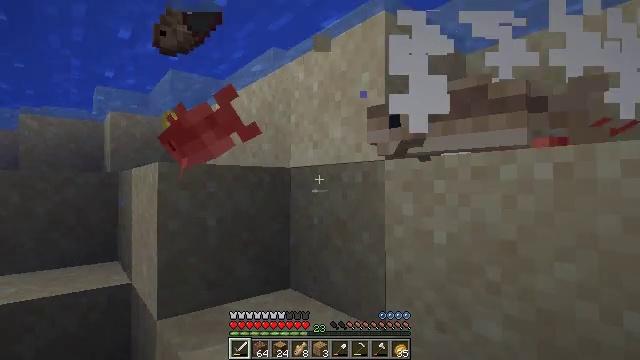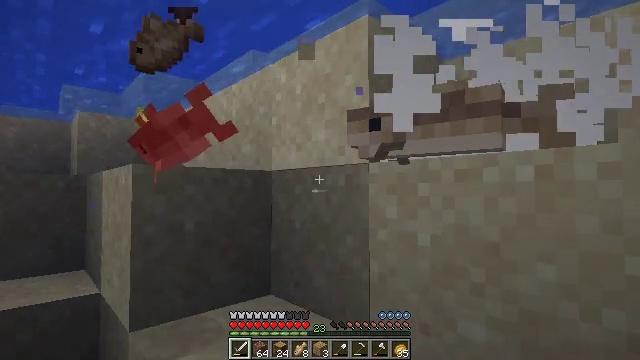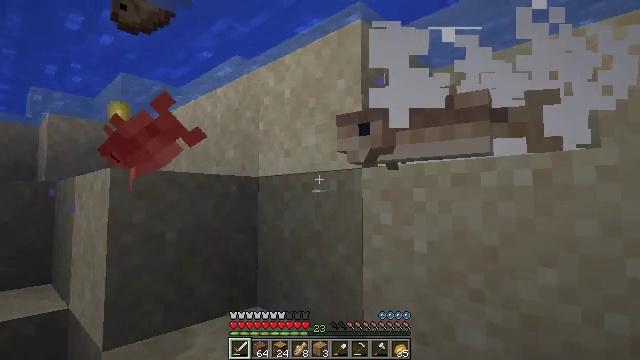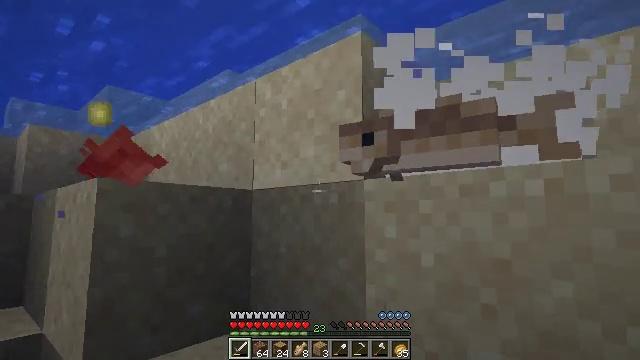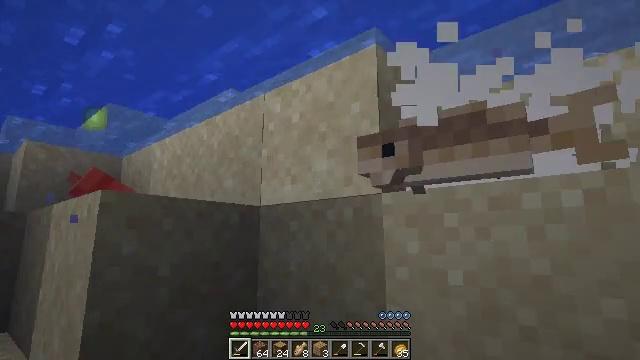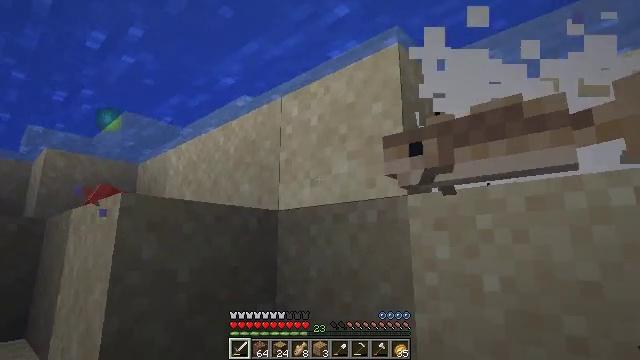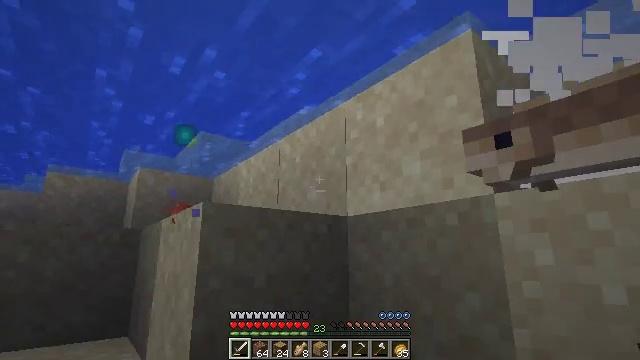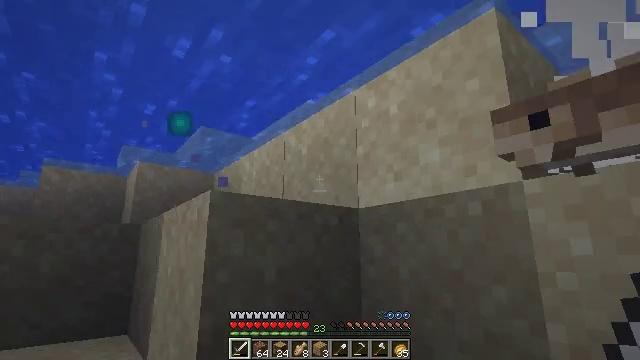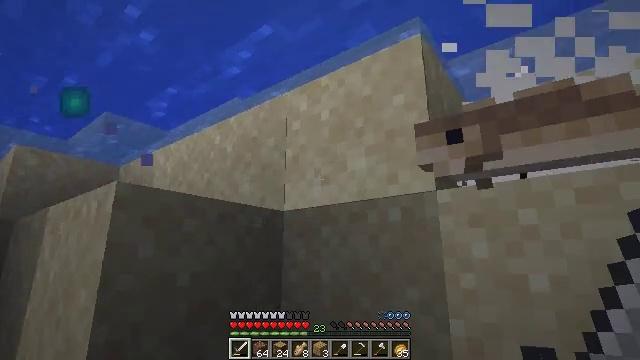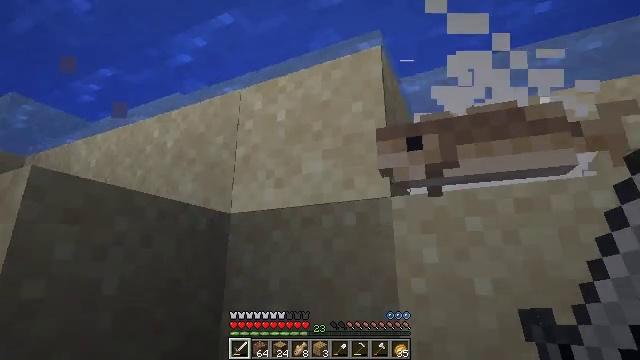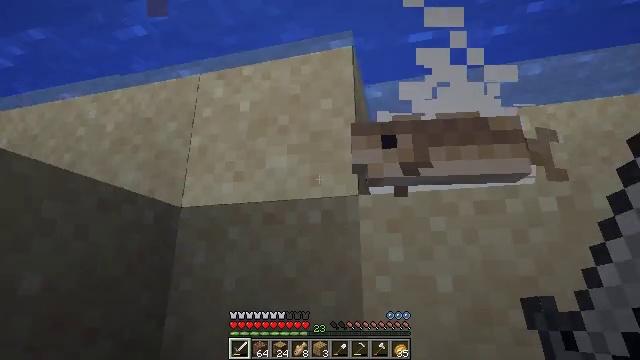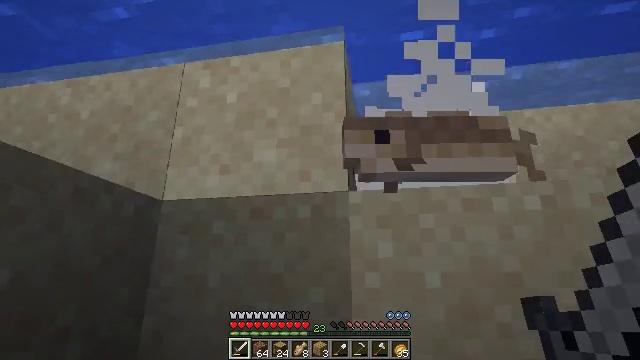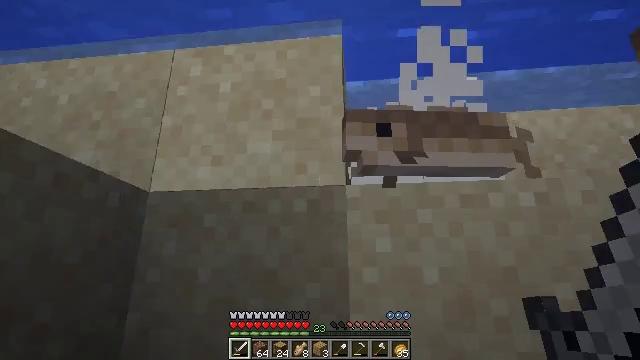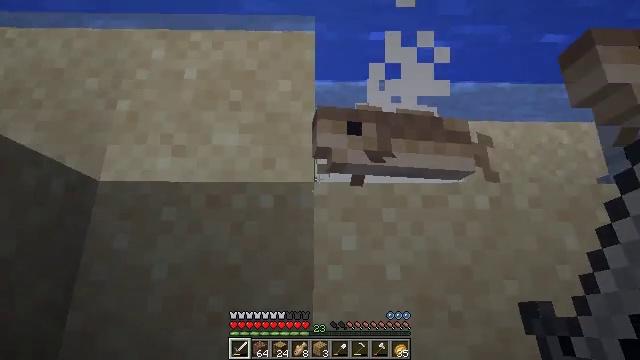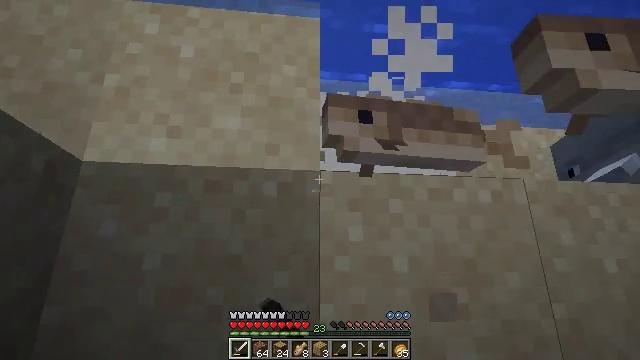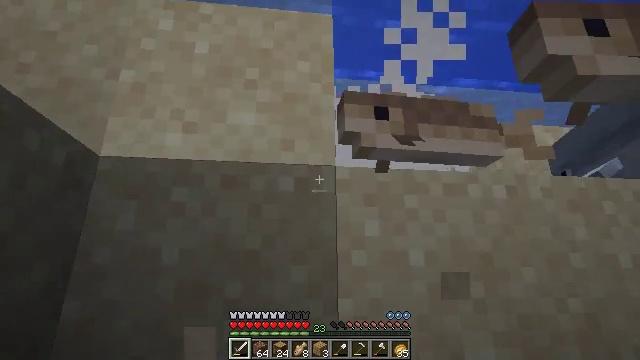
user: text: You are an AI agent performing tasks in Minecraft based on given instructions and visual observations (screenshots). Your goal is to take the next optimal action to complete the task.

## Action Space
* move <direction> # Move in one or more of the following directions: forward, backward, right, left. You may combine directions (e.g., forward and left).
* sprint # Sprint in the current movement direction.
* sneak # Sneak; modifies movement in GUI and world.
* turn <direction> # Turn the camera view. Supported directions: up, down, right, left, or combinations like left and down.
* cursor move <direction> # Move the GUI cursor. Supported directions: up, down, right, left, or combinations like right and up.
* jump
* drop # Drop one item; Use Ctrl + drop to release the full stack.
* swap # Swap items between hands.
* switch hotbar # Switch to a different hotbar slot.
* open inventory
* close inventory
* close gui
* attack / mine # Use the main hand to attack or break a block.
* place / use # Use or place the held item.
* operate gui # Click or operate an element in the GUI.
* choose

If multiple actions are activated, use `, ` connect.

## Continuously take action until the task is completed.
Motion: motion action
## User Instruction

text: Hunt fish.
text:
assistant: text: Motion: move forward and move left, turn right
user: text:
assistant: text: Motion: move forward and move left, turn right and up
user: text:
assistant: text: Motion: move forward and move left, turn right and up
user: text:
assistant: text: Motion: move forward and move left, turn up
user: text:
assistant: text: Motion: move forward and move left, turn left and up
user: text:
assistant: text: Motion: move forward and move left, turn left and up
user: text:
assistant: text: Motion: move forward and move left
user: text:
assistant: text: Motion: move forward and move left, turn right and up
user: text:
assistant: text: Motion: move forward and move left, turn right and up
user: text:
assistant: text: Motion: move forward and move left, turn right and up
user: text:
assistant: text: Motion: move forward and move left, turn right
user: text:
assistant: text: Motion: move forward and move left, turn right
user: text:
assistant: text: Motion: move forward and move left, turn right, attack / mine
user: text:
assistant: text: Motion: move forward and move left, turn right, attack / mine
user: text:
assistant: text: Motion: move left, attack / mine
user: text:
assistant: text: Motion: no_op
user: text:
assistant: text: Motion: no_op
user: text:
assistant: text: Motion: turn right
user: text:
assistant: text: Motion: turn right
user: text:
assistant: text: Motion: turn right and up
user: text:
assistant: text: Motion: turn right and up
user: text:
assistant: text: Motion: turn right and up
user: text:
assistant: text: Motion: turn right and up
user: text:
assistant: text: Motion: turn right
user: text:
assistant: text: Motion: no_op
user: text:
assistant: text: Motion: no_op
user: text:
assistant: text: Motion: no_op
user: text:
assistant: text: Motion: no_op
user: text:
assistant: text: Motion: no_op
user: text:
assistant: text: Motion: no_op